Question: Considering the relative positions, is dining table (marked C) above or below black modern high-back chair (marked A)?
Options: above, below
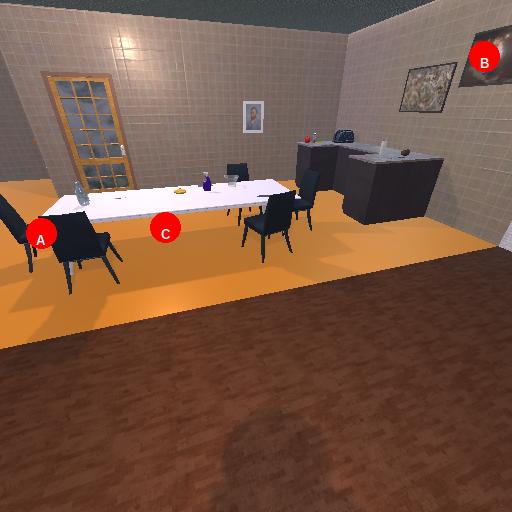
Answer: above